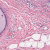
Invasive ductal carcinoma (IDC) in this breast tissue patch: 1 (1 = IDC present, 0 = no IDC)